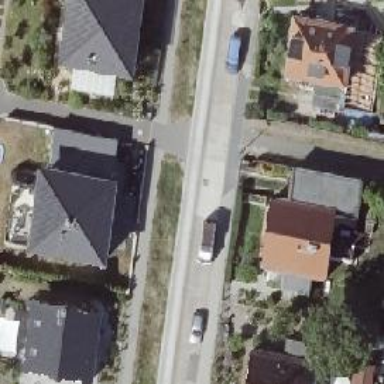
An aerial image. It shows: Residential road with concrete surface. Sidewalks are present on both sides.